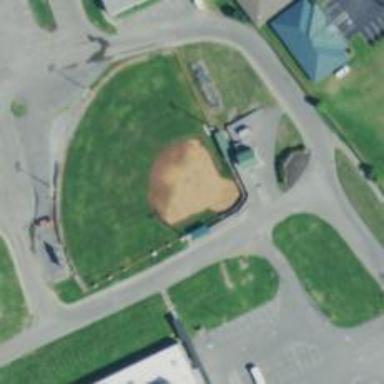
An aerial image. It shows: Baseball pitch for leisure and sports activities.